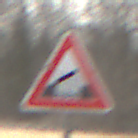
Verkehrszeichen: BeweglicheBruecke
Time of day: MorningAfternoon
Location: Outdoor (Nature)
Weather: PartlyCloudy
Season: Winter
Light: Natural